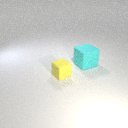
small yellow rubber cube to the left of large cyan rubber cube